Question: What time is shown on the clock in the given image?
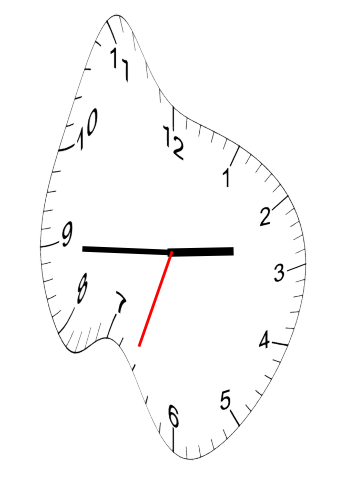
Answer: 02:44:33